Interaction volume radius: 5 \u00c5
Interaction volume height: 20 \u00c5
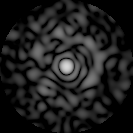
Disorder parameter: 0.7972